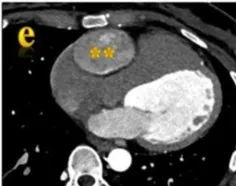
The CT scanner detected two giant aneurysmal sacs on the right coronary artery. Axial plain view of CTA.
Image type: radiology (ct)